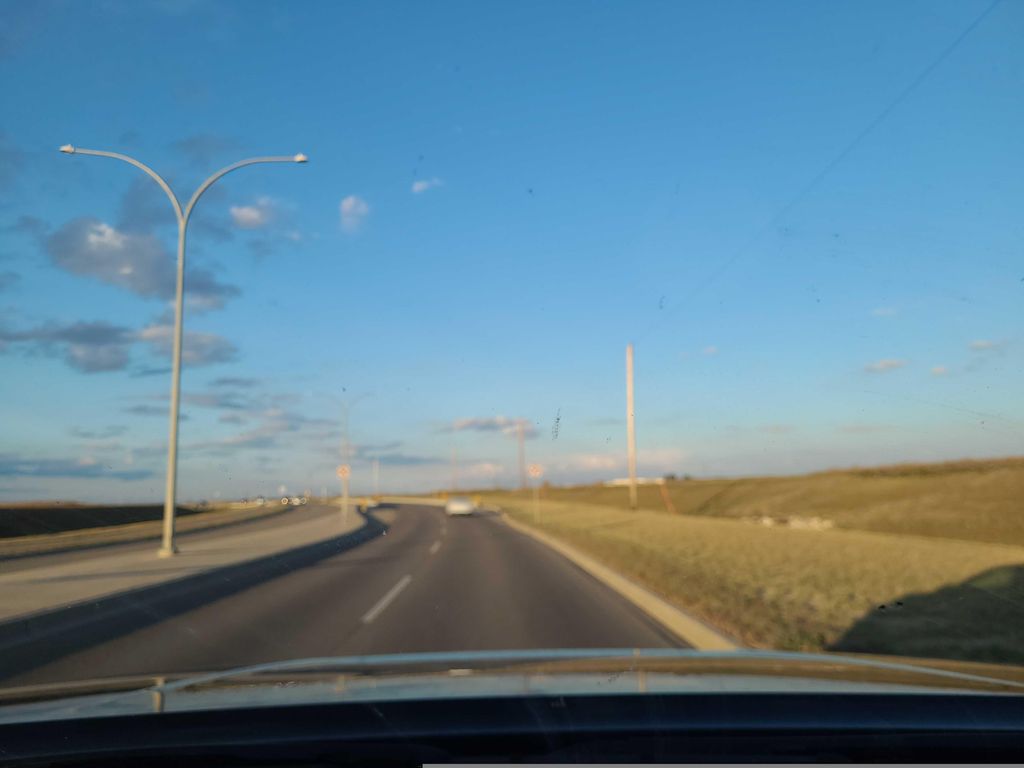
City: saskatoon